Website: crate-barrel
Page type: cart
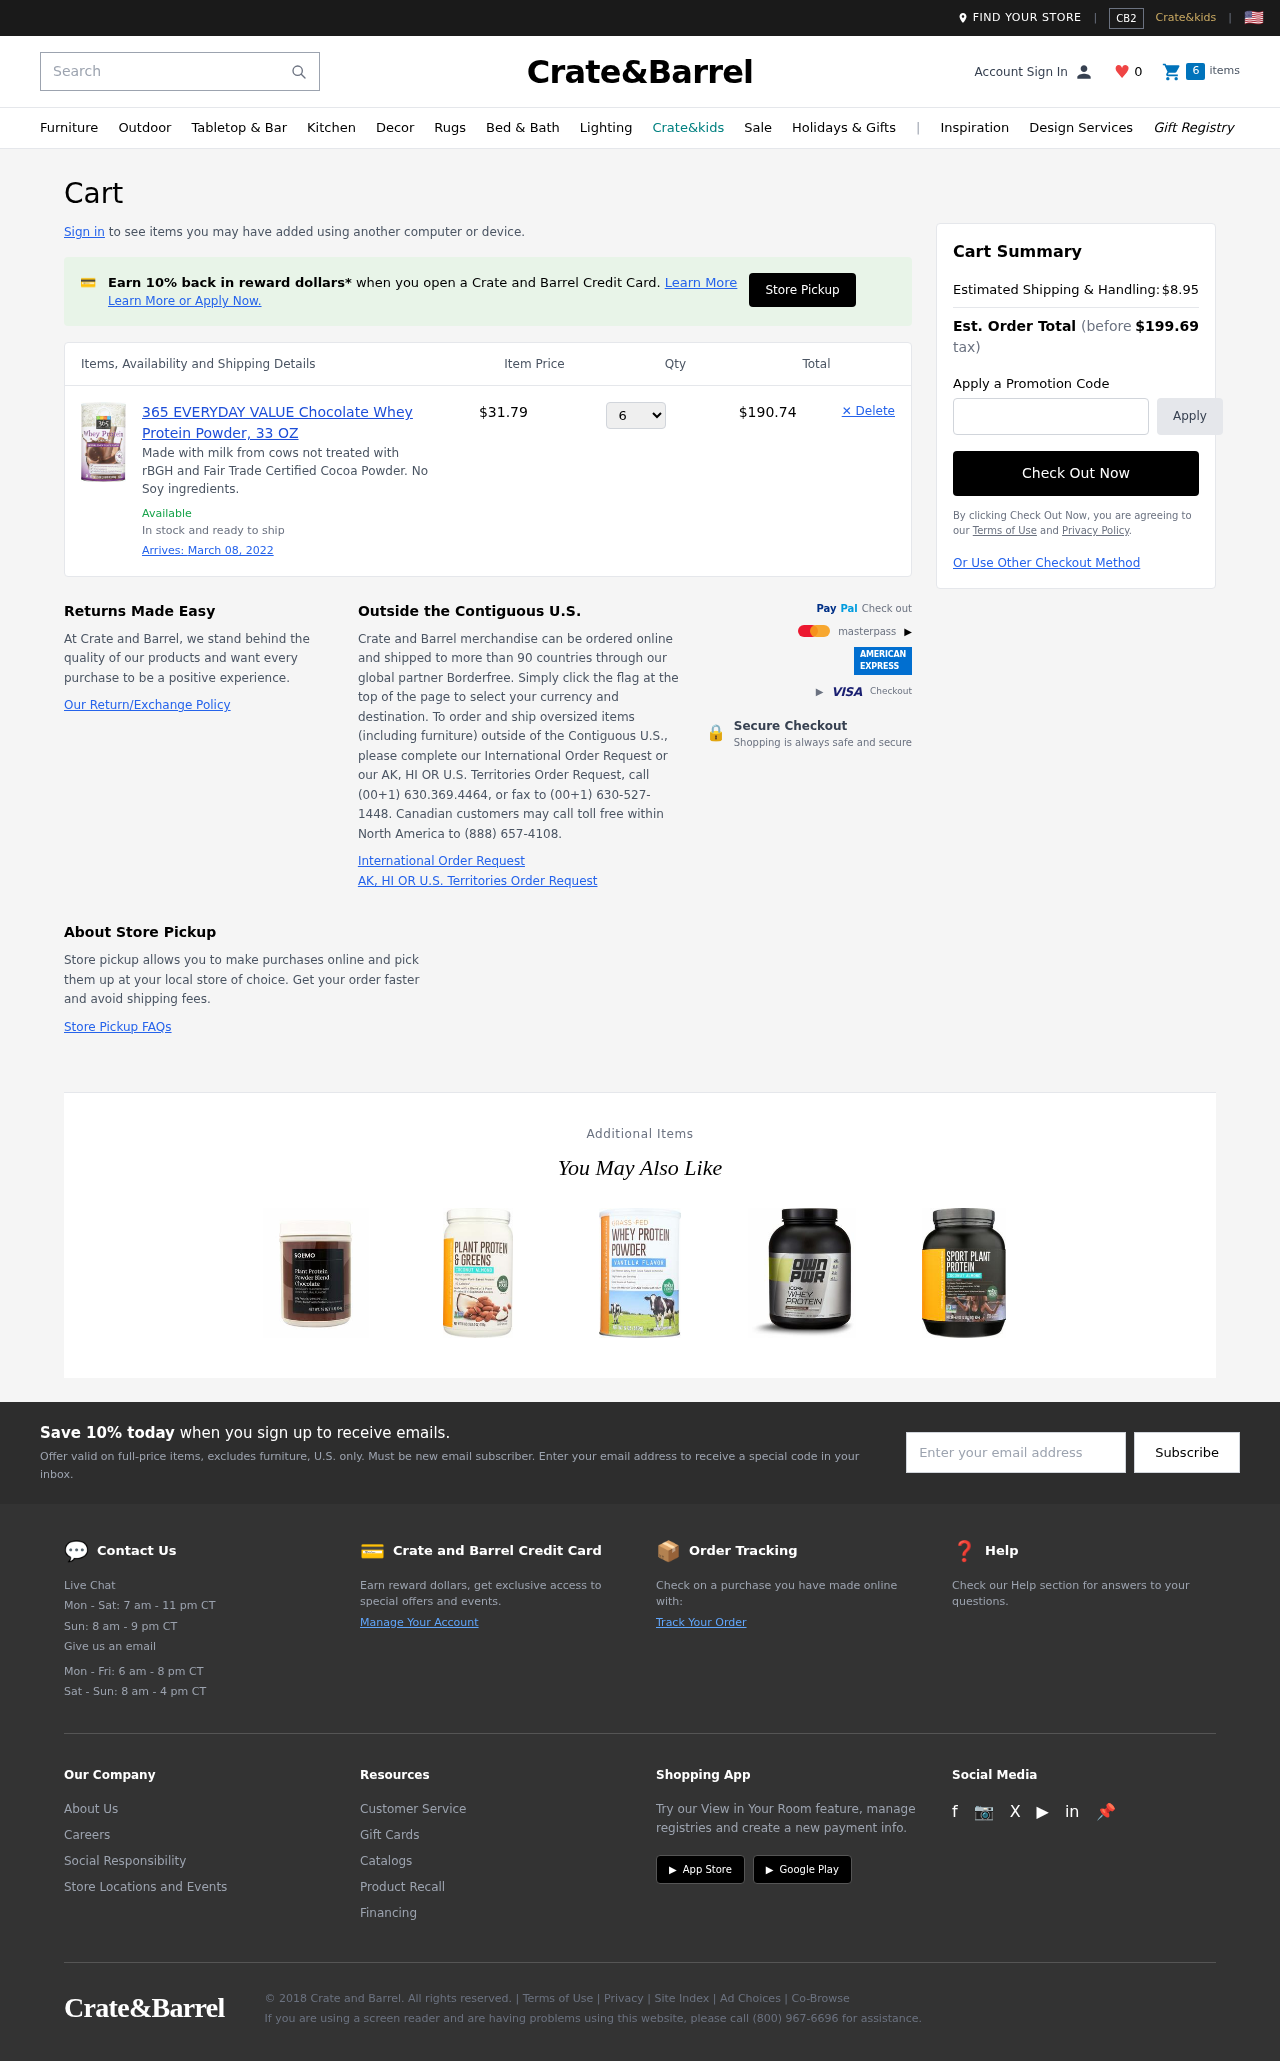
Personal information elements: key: PII_PROMO_CODE
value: OFMA73
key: PII_EMAIL
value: jason_smith@yahoo.com
Product elements: key: PRODUCT1_DESC
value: Made with milk from cows not treated with rBGH and Fair Trade Certified Cocoa Powder. No Soy ingredients.
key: PRODUCT1_NAME
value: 365 EVERYDAY VALUE Chocolate Whey Protein Powder, 33 OZ
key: PRODUCT1_PRICE
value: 31.79
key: PRODUCT1_QUANTITY
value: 6
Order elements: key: ORDER_DELIVERY_DATE
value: March 08, 2022
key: ORDER_SUBTOTAL
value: $190.74
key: ORDER_SHIPPING_COST
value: $8.95
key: ORDER_TOTAL
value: $199.69